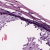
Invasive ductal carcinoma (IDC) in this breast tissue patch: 0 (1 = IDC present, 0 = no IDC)